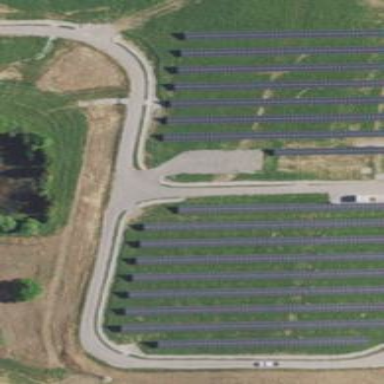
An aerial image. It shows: Solar power generator with photovoltaic panels.